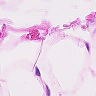
Metastatic tissue present: no